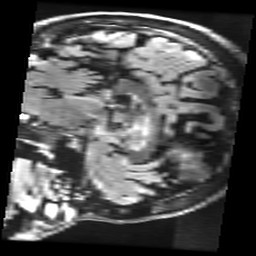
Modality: FLAIR
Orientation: sagittal
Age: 64
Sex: female
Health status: healthy
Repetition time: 12 s
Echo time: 0.09782 s